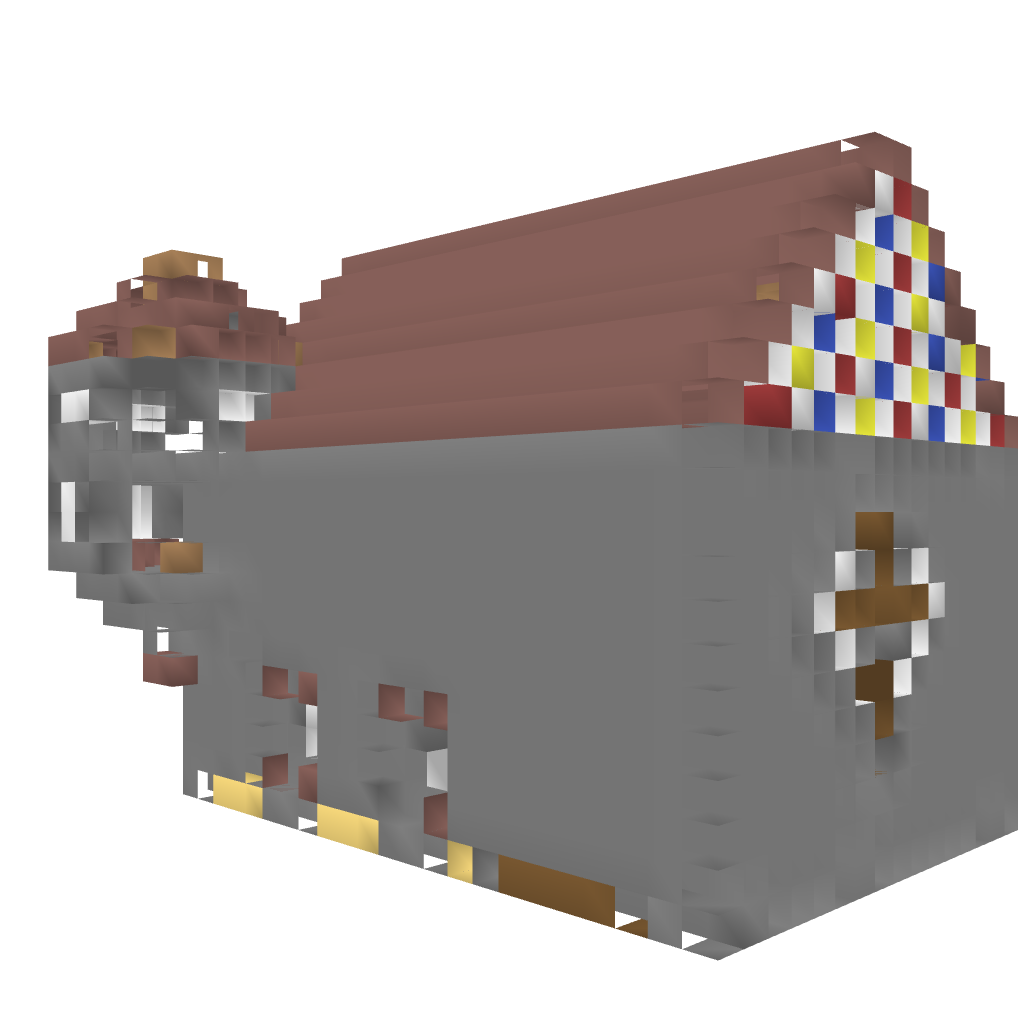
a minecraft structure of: Medieval Church - Pocket Edition bad low quality